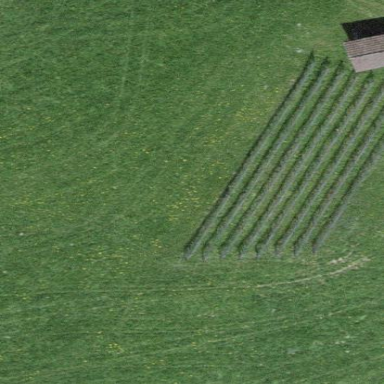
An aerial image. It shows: Vineyard where grapes are grown.